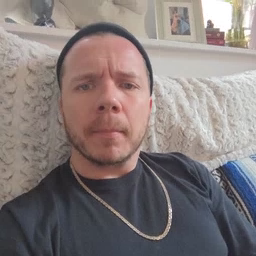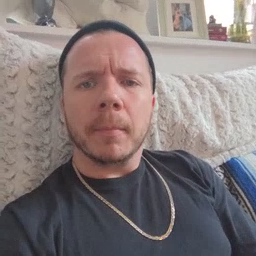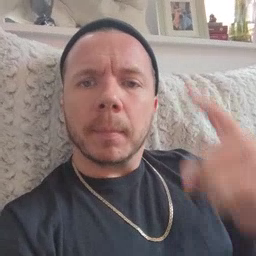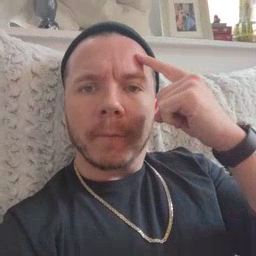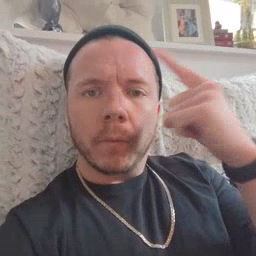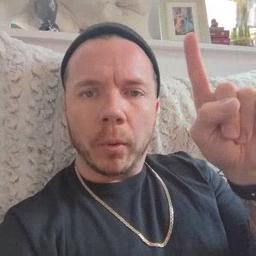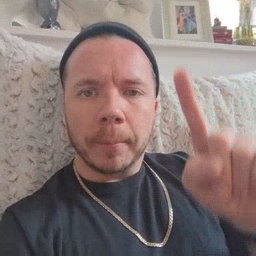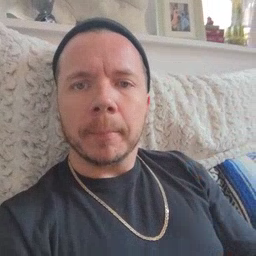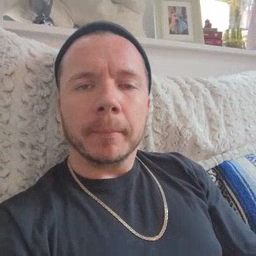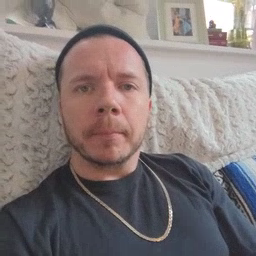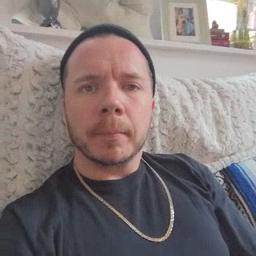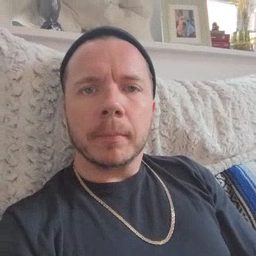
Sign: for